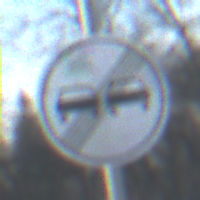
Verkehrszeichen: EndeUeberholverbot
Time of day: SunriseSunset
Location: Outdoor (Suburban)
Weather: PartlyCloudy
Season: Winter
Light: Natural